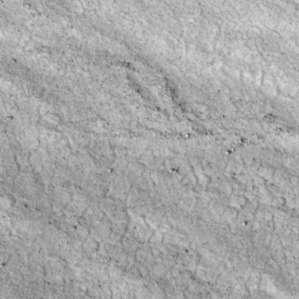
Label: non_frost